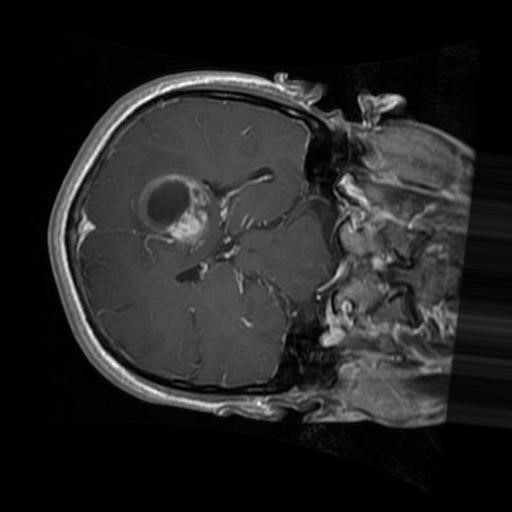
Label: brain_glioma